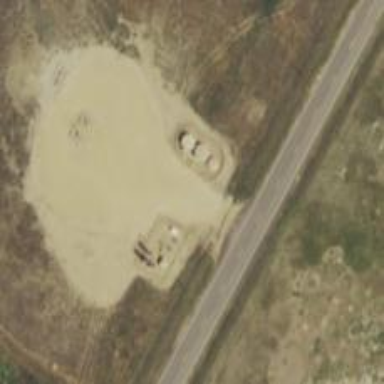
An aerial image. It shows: Storage tank that is man-made.